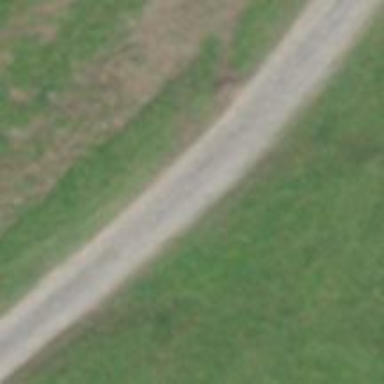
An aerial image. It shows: Track with grade 3 surface.